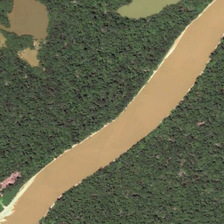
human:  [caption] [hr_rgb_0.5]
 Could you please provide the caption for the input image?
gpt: the stretch of river is across the forest with some ponds .

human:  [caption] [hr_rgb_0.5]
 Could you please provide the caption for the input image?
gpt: a brown pond lies in the forest nearby the yellow river .

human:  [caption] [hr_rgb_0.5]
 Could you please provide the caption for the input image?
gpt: the river divide the rainforest decorated with lakes into two parts .

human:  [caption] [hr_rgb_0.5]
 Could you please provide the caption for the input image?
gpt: the stretch of river is across the forest with some ponds .

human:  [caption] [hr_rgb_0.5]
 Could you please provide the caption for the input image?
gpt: many green trees around two ponds are in two sides of a yellow river .